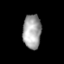
Tissue: lung
Cell type: T cells
Senescence score: 0.2351
Nuclear area (px): 619
Mean DAPI intensity: 162.149